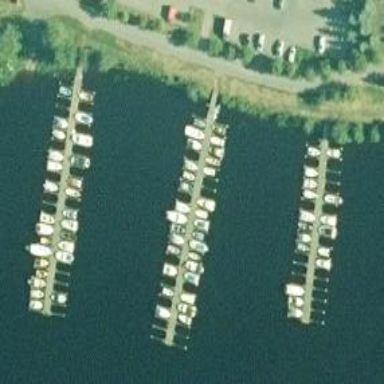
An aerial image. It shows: Marina on leisure land.